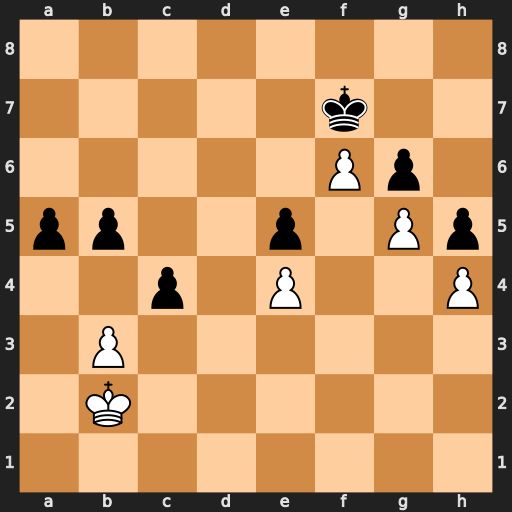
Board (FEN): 8/5k2/5Pp1/pp2p1Pp/2p1P2P/1P6/1K6/8
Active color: w
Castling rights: -
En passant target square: -
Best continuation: bxc4 bxc4 Kc3